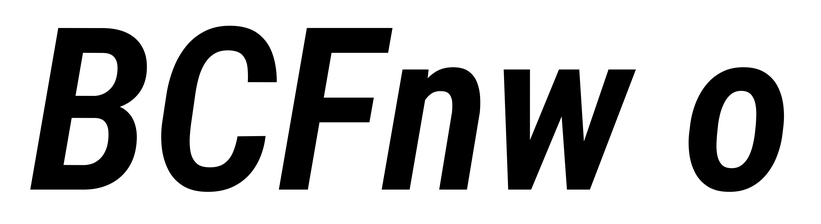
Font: Roboto-Italic_Condensed_SemiBold_Italic